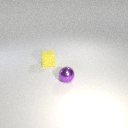
small yellow rubber cube behind small purple metal sphere